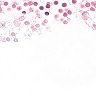
Metastatic tissue present: no